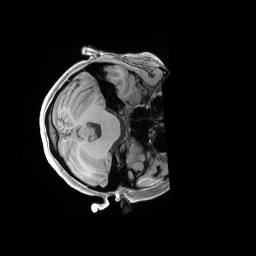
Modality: T1w
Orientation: axial
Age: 20
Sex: female
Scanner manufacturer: siemens
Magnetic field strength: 3 T
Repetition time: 2.4 s
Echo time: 0.00228 s